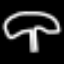
Label: mushroom